Aerial crown-view tile of a tropical tree (Barro Colorado Island, Panama), acquired 20250818:
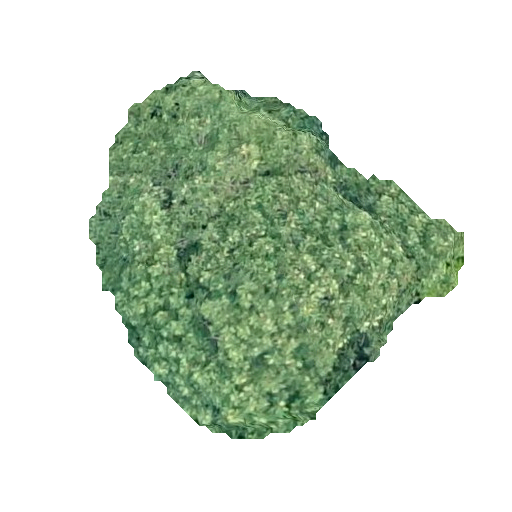
Species: Dipteryx oleifera
GBIF accepted scientific name: Dipteryx oleifera
Crown area: 123.951 m²